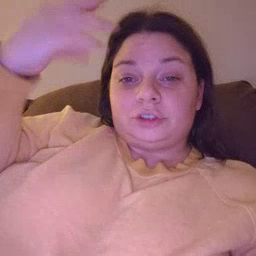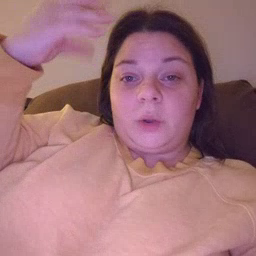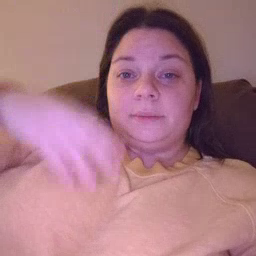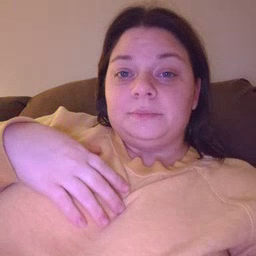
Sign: shower